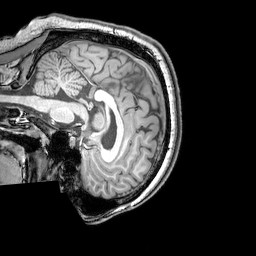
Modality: T1w
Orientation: sagittal
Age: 22
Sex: male
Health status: healthy
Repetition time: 0.081 s
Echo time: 0.037 s